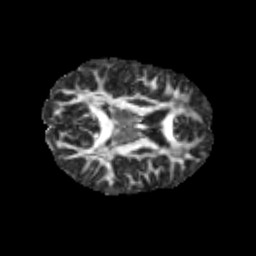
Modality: FA
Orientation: axial
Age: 13
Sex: male
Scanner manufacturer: siemens
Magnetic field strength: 3 T
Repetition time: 3.8 s
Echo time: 0.07 s